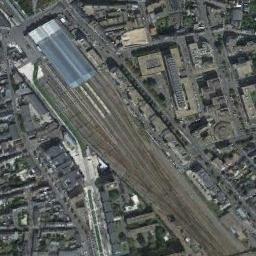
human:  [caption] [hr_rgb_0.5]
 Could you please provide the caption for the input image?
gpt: A well-equipped railway station in a crowded city .

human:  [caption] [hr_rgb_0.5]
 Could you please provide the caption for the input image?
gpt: The railway station has lots of railways and a building and the railway station is surrounded by lots of other buildings .

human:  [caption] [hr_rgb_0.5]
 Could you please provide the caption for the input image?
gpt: There are many buildings beside the railway station .

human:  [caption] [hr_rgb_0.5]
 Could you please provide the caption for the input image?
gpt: The railway station is next to some buildings .

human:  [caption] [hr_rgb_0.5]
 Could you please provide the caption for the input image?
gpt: There are many buildings around the railway station .